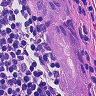
Metastatic tissue present: yes